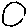
Label: circle